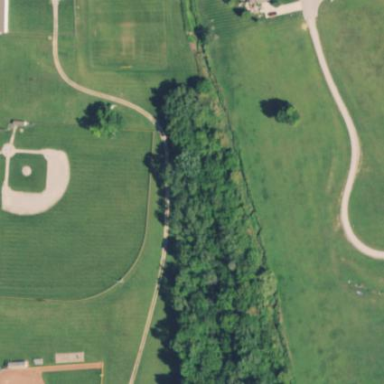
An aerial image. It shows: Baseball pitch for leisure and sports activities.